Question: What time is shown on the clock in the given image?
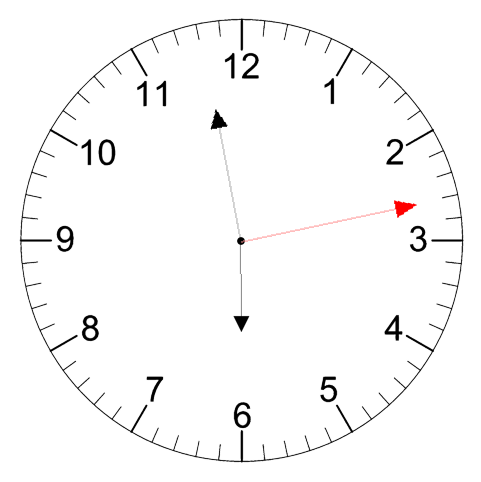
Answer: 05:58:13